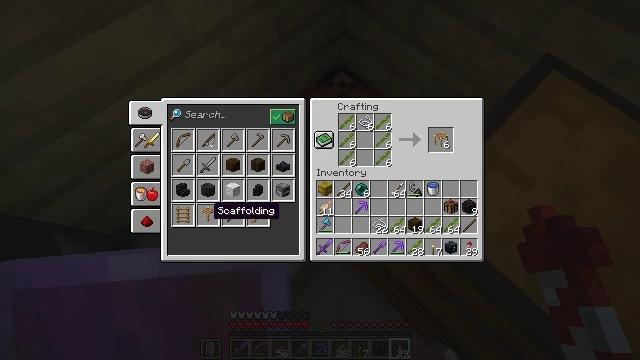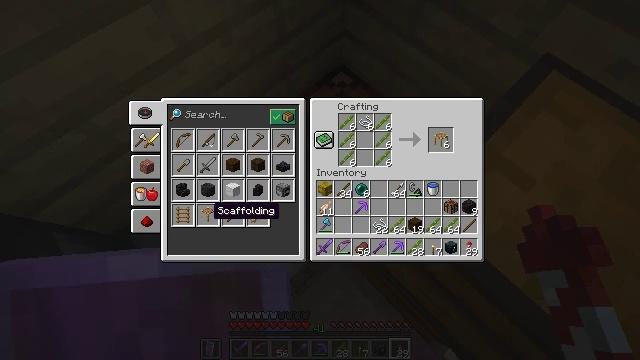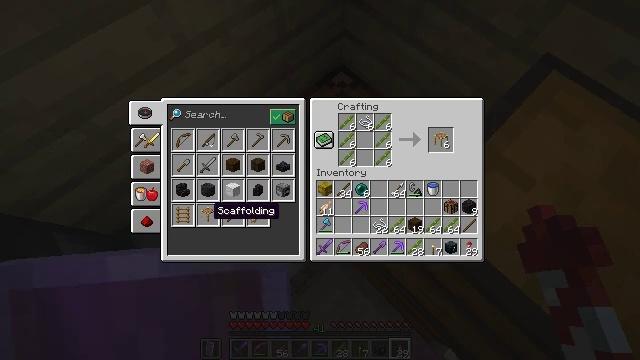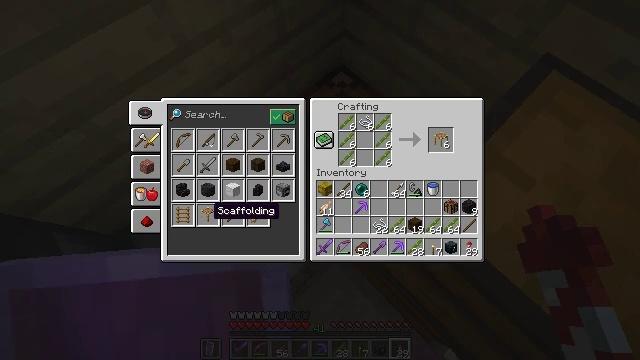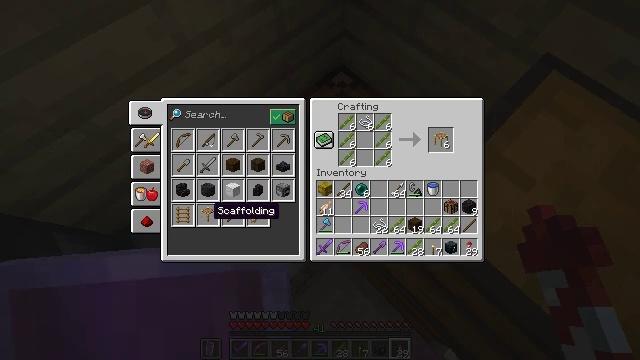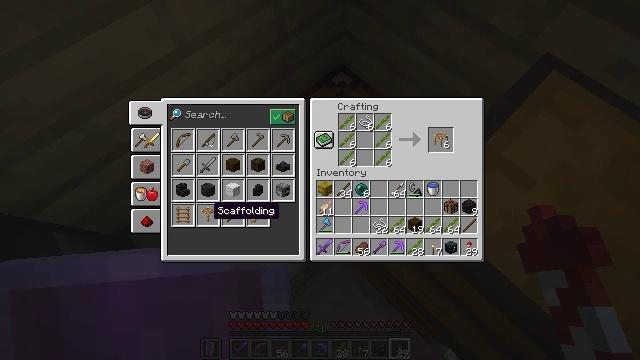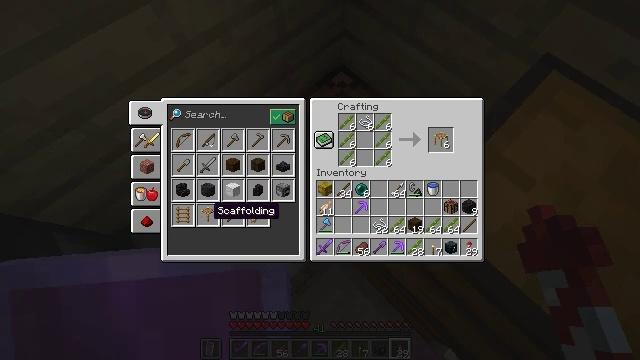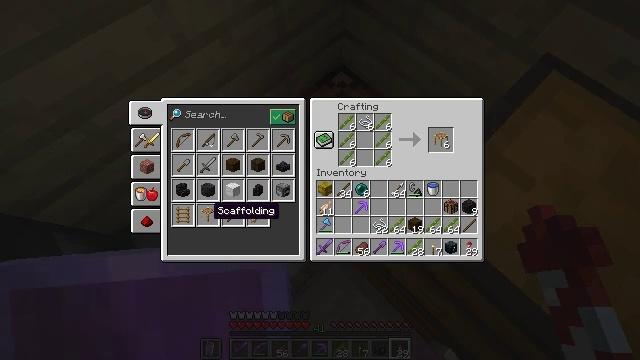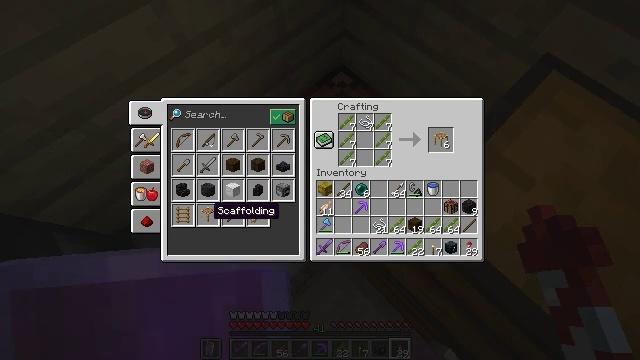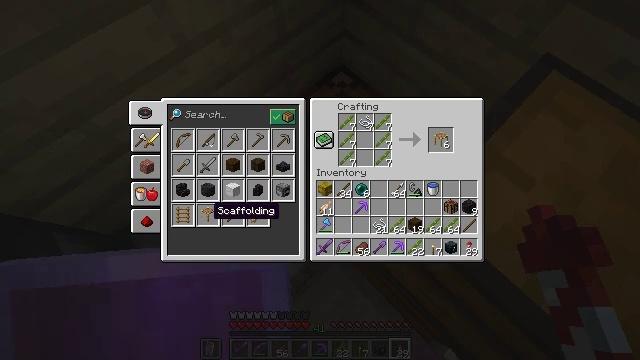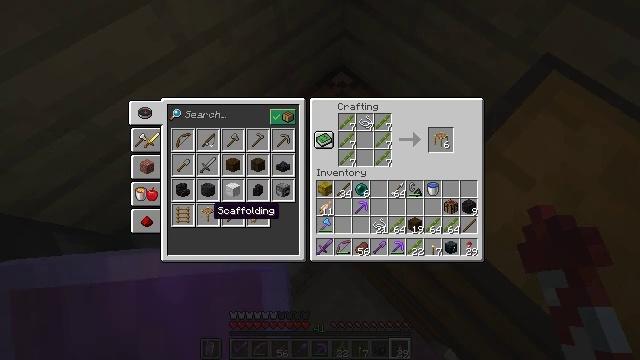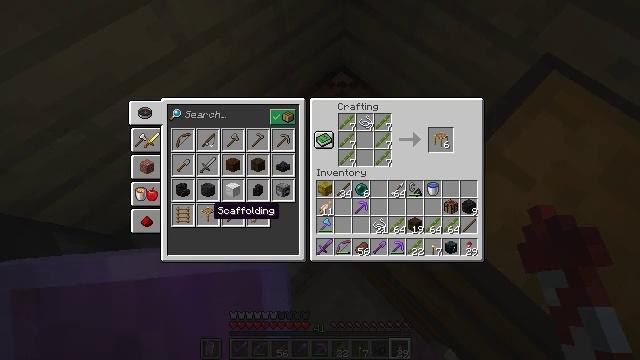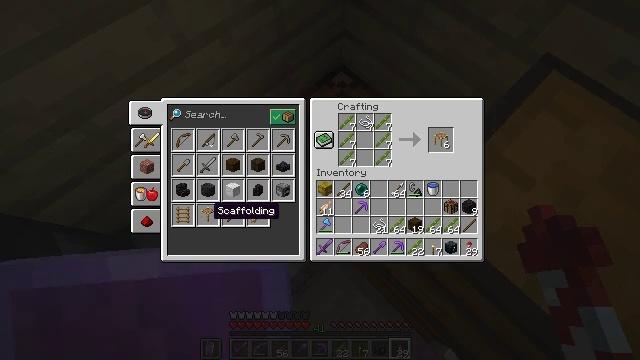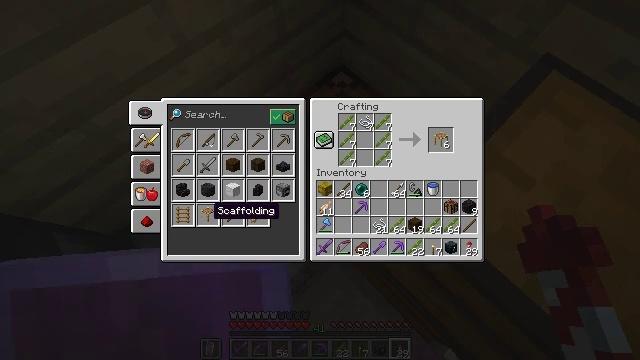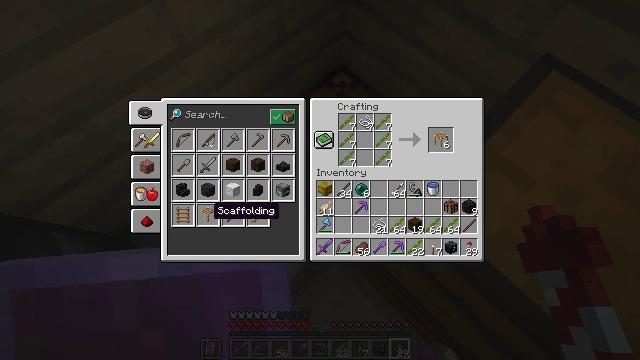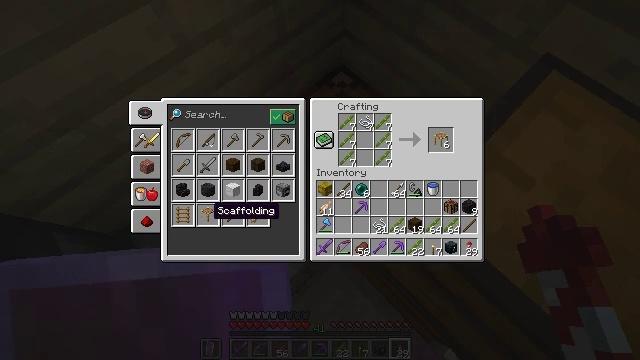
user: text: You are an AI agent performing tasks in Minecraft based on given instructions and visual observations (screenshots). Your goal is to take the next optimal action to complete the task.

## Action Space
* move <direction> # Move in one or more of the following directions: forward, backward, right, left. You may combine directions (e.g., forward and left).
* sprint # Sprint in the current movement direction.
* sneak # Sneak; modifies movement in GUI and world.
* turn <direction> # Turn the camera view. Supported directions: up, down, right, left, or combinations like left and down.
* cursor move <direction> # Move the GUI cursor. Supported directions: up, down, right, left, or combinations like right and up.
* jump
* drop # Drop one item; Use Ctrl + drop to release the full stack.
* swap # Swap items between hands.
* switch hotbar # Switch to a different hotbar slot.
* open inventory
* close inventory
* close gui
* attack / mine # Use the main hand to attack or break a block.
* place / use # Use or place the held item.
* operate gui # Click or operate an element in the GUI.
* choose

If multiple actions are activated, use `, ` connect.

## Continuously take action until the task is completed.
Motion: motion action
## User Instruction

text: Use bamboo and some string to create scaffolding in the crafting table.
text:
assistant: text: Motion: no_op
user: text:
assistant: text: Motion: attack / mine
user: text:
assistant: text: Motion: attack / mine
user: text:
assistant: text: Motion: attack / mine
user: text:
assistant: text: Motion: no_op
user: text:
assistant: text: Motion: no_op
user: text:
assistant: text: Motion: no_op
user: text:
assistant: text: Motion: no_op
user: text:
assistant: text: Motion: no_op
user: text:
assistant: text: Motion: no_op
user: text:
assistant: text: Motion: no_op
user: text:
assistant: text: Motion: no_op
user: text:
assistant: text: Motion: no_op
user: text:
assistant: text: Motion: no_op
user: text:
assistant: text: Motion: attack / mine
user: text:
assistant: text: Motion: attack / mine
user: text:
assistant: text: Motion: attack / mine
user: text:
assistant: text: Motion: no_op
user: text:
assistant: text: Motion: no_op
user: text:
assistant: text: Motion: no_op
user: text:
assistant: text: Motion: no_op
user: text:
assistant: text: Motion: no_op
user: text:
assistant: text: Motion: no_op
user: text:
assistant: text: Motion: no_op
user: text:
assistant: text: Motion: no_op
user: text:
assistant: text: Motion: no_op
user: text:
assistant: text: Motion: no_op
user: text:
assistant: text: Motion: no_op
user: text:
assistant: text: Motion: attack / mine
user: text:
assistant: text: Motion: attack / mine